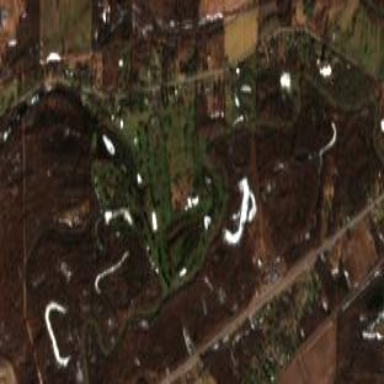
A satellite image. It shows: Golf course surrounded by greenery.